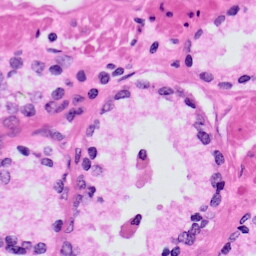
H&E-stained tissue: Prostate